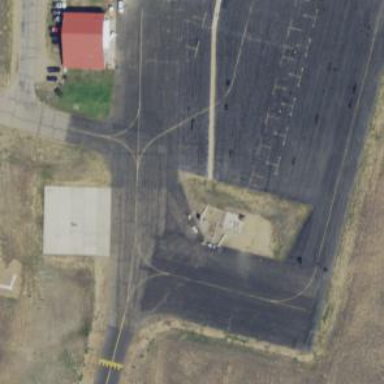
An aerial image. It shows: View of taxiway at the airport.